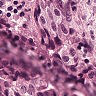
Metastatic tissue present: yes